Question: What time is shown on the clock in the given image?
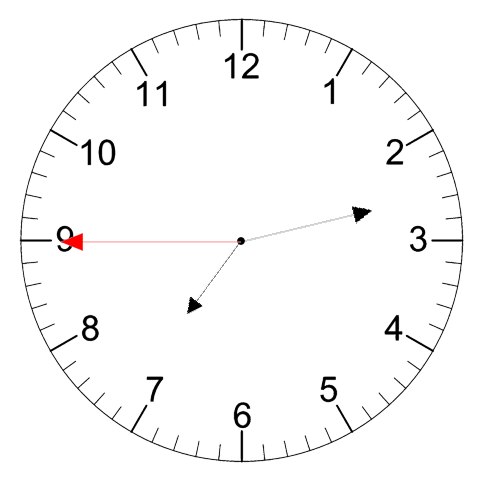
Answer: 07:12:45